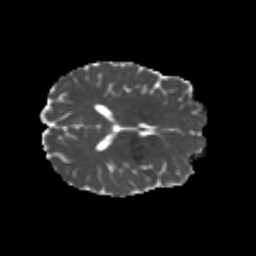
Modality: MD
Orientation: axial
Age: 24
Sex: female
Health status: healthy
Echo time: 0.074 s